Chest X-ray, AP view. Patient: 63 years old, sex M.
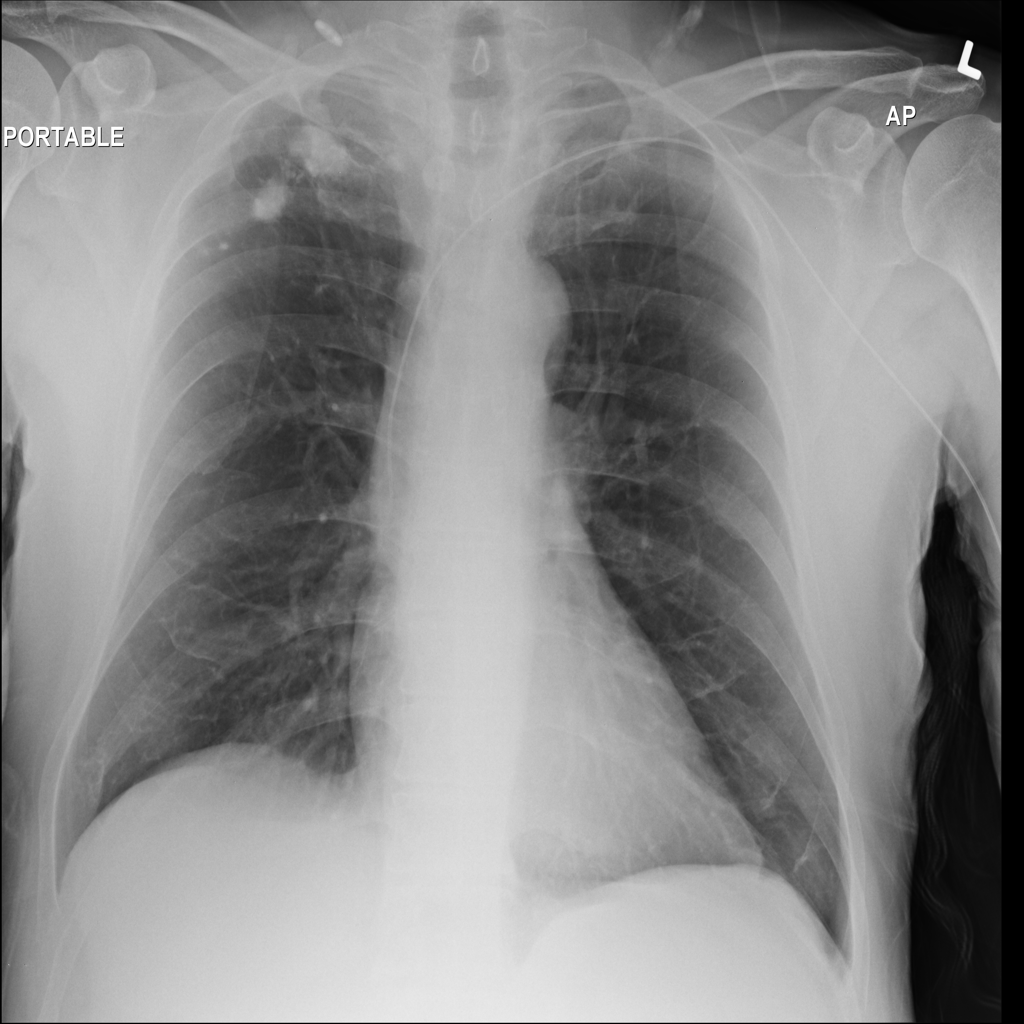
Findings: Nodule